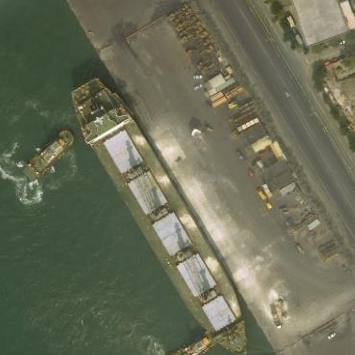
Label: Cargo_ship